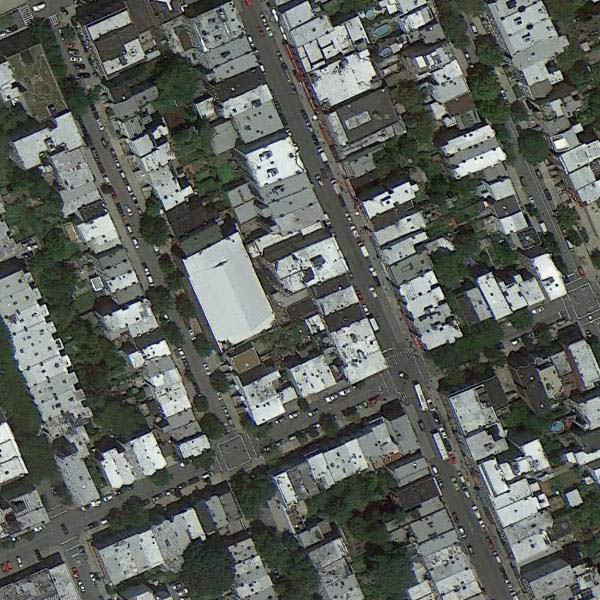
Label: DenseResidential